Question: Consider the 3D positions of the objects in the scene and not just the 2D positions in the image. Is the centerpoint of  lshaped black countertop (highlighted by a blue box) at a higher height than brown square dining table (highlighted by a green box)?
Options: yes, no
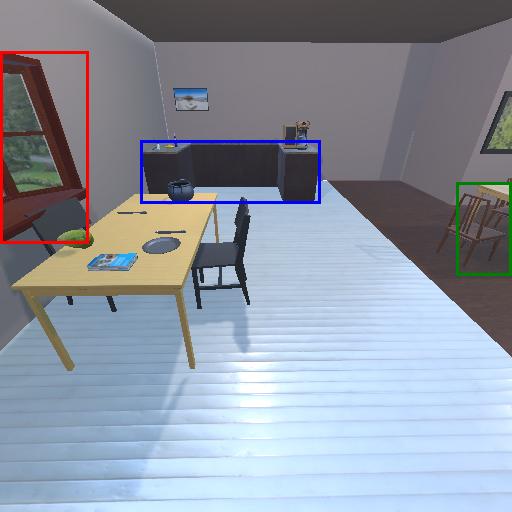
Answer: yes